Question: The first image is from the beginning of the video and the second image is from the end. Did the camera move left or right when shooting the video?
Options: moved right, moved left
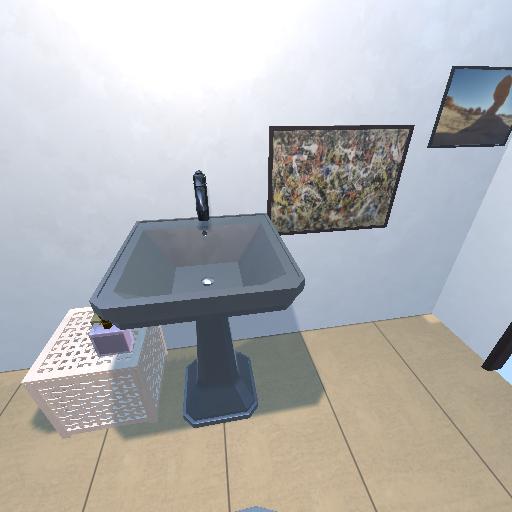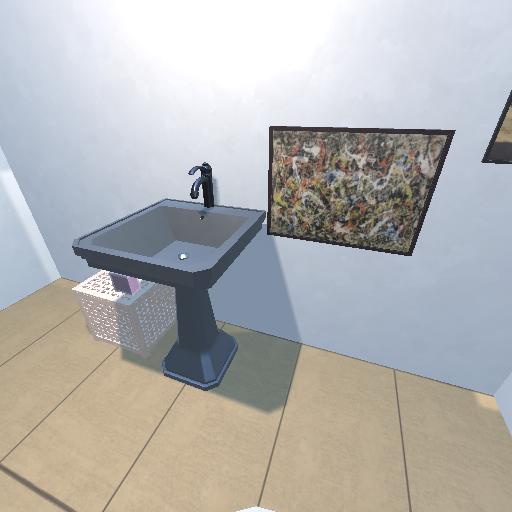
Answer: moved right